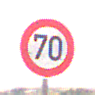
Verkehrszeichen: Geschwindigkeit70
Umgebung: Outdoor, Nature
Tageszeit: MorningAfternoon
Wetter: Overcast
Licht: Natural
Jahreszeit: NotSpecified
Kontrast: LowContrast